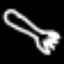
Label: fork